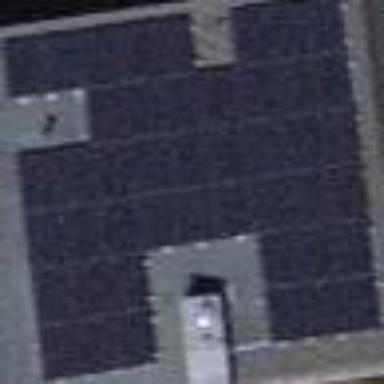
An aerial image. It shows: Solar power generator utilizing photovoltaic technology with solar photovoltaic panels.